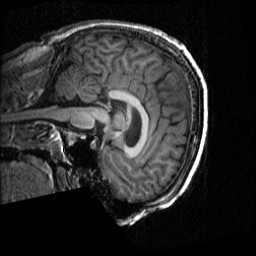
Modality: T1w
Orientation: sagittal
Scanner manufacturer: ge
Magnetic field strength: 3 T
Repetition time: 0.009048 s
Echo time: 0.001844 s